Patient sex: M
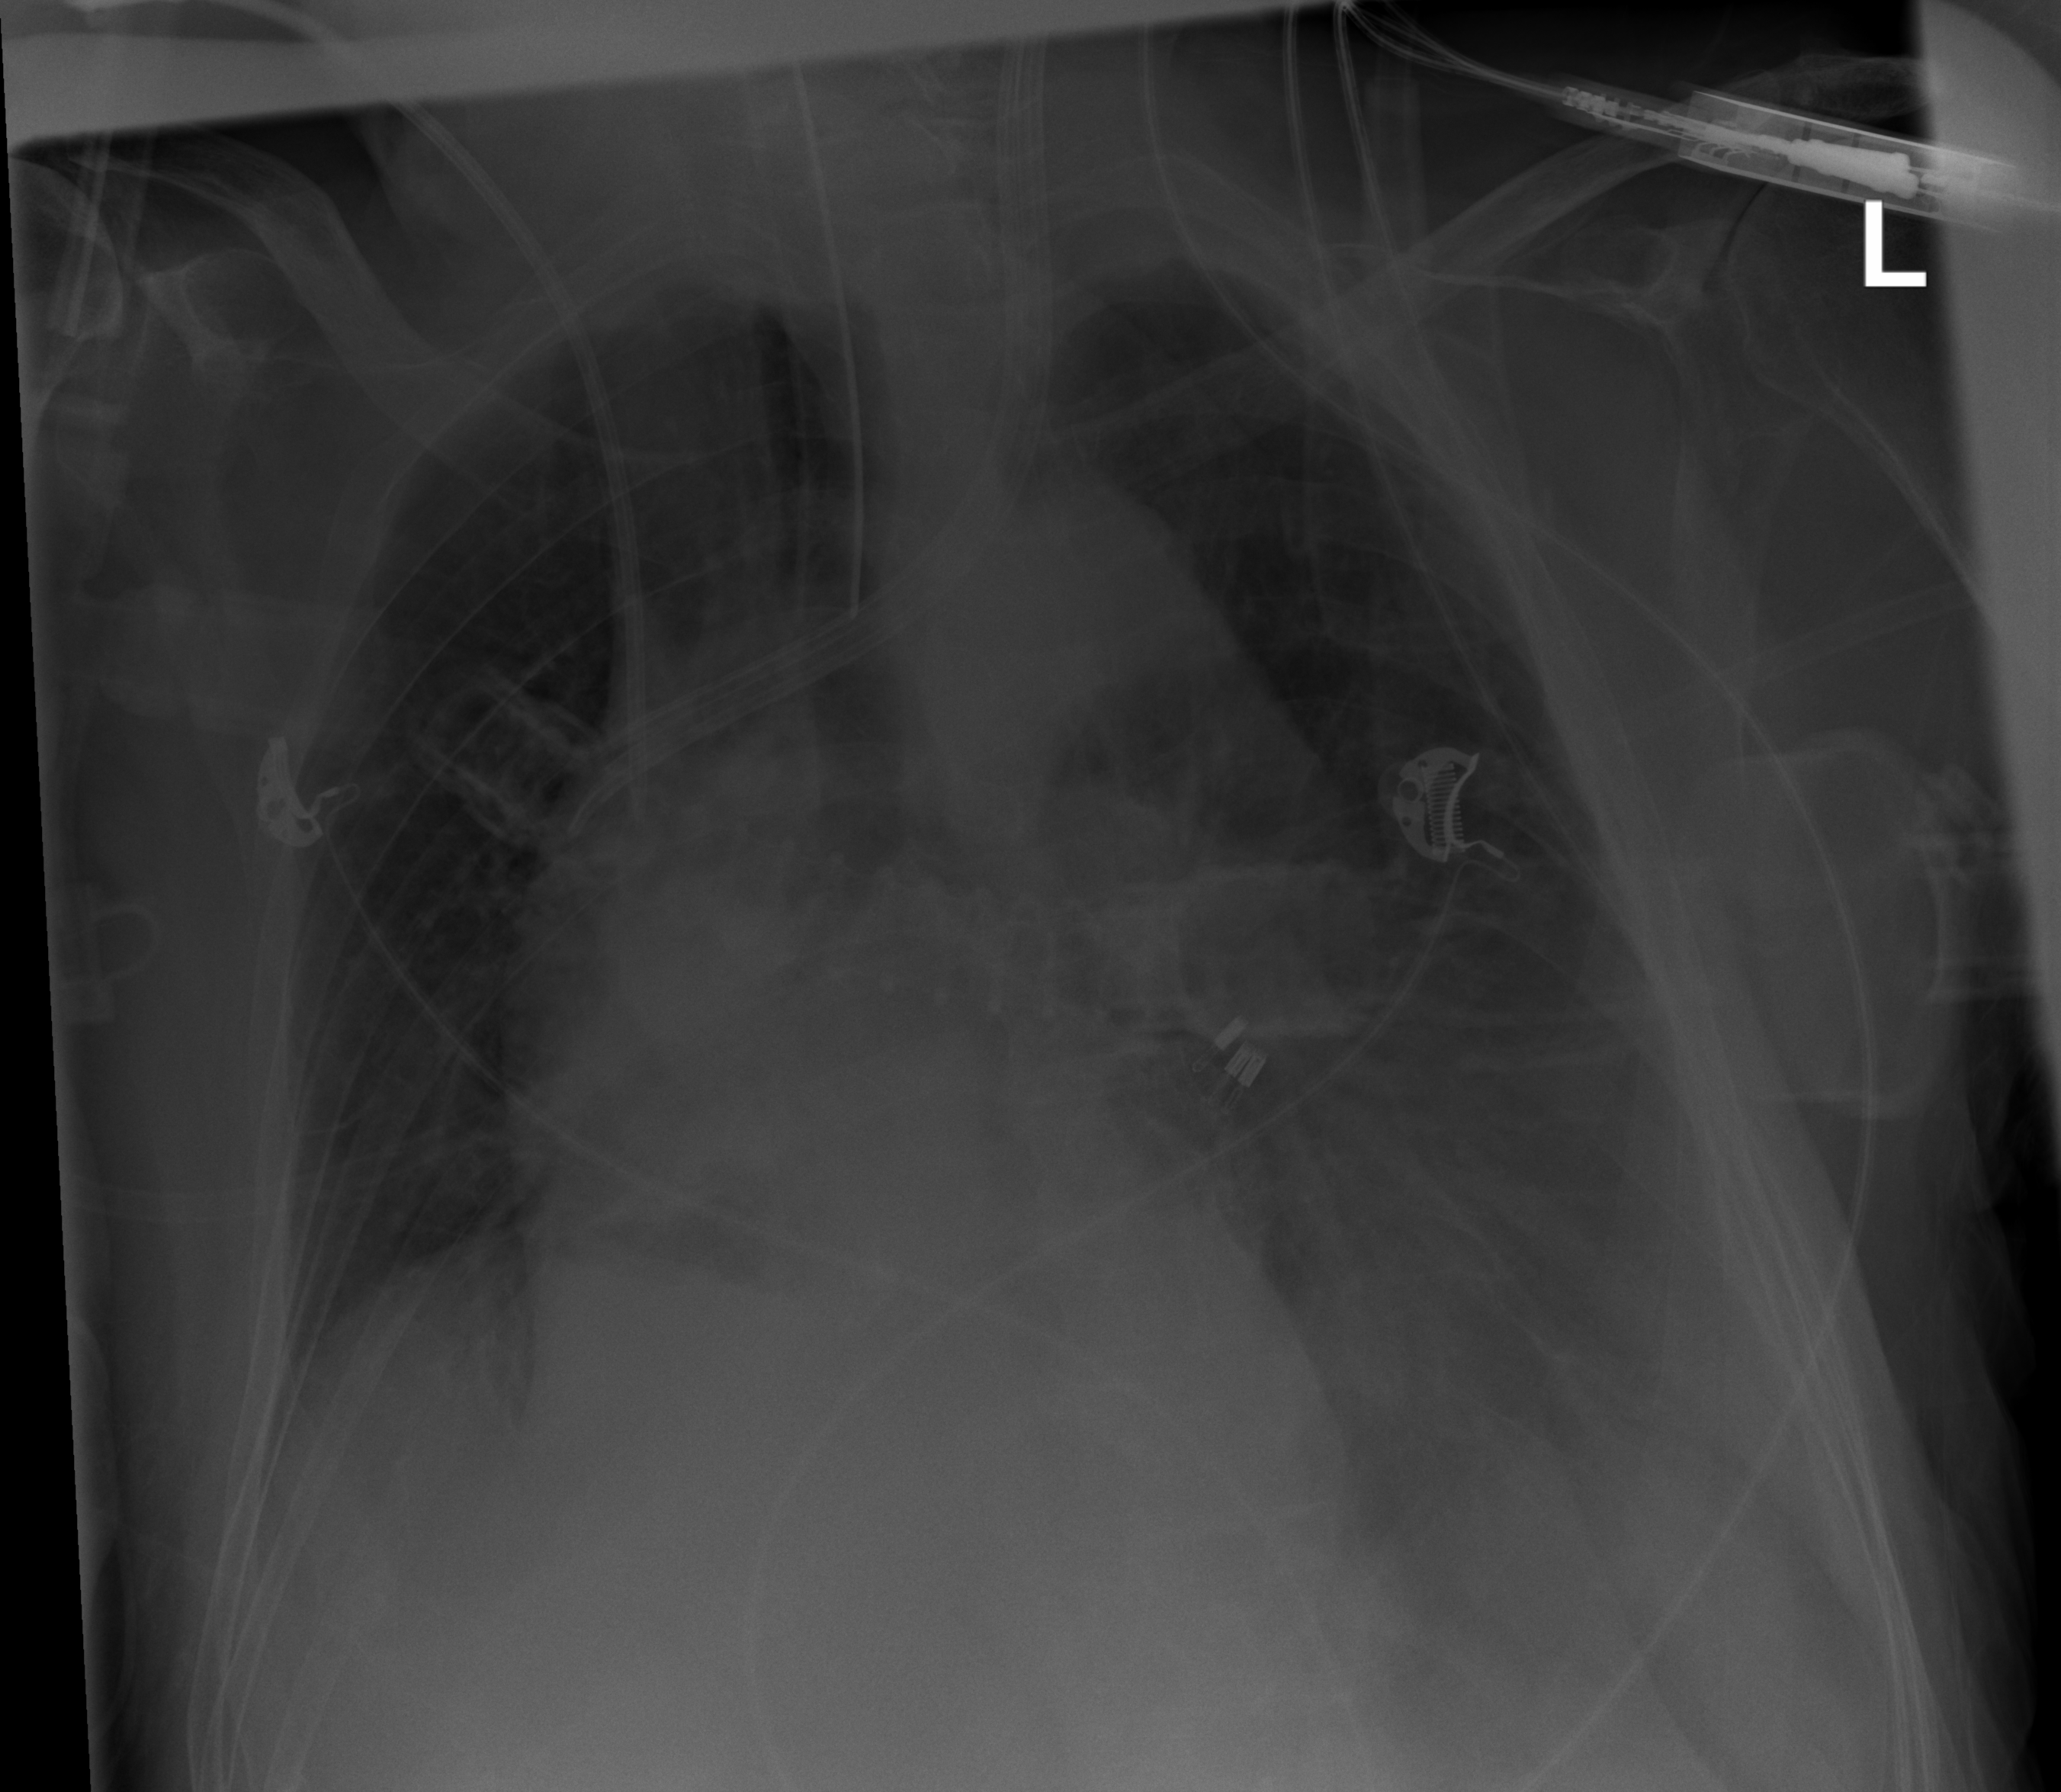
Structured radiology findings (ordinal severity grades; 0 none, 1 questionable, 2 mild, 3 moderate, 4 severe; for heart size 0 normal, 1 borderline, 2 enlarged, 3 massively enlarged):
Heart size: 2
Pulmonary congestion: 2
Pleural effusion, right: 2
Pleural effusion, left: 3
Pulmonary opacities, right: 0
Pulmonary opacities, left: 0
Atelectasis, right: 2
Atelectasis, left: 3